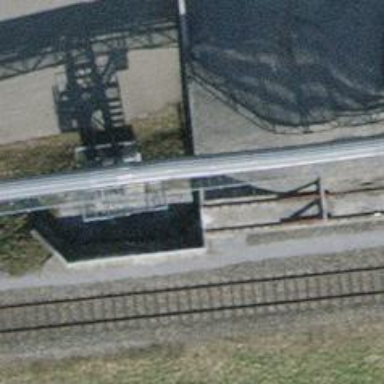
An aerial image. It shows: Railway buffer stop.